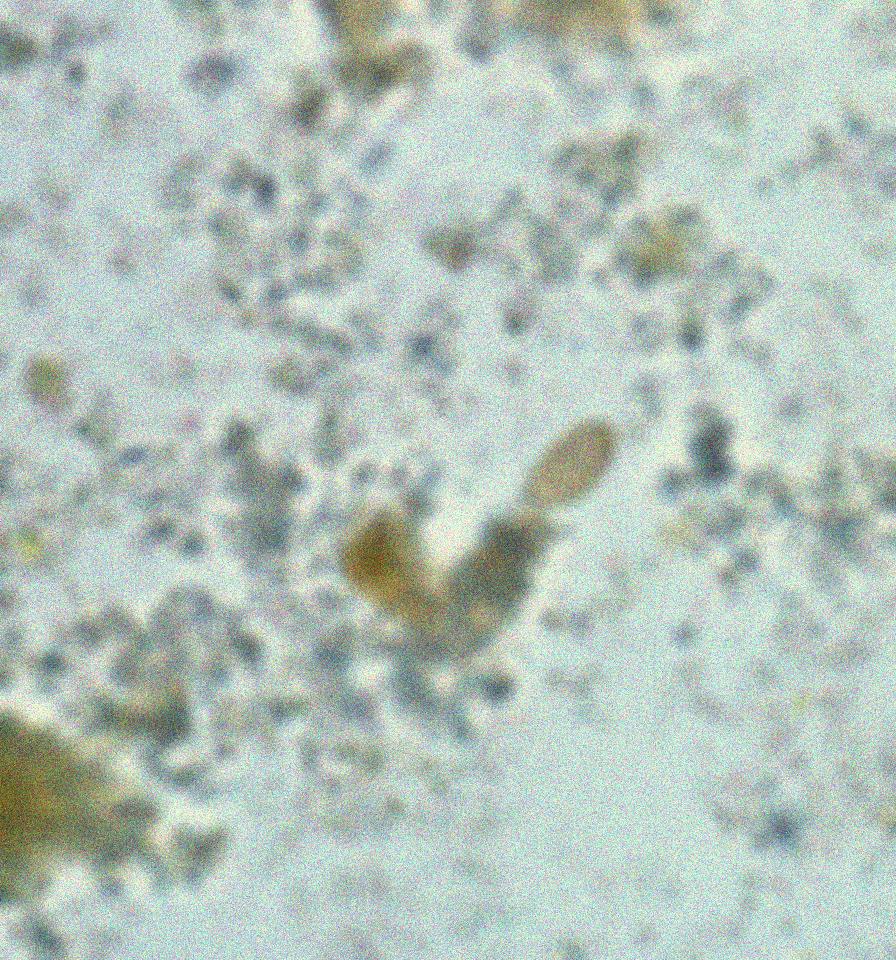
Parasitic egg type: Opisthorchis viverrine